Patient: sex F, age 69
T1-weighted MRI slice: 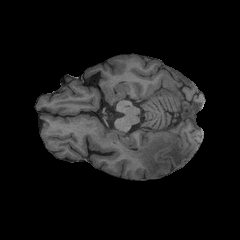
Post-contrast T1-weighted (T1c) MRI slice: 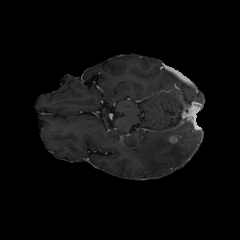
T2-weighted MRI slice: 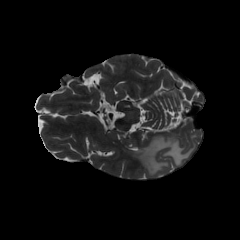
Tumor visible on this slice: yes
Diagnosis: Glioblastoma, IDH-wildtype
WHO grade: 4